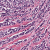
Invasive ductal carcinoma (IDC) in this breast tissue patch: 1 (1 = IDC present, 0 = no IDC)